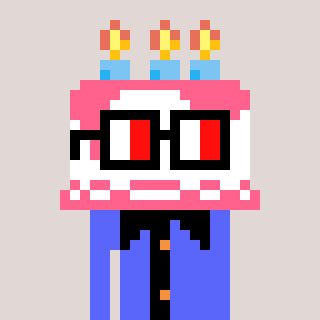
a pixel art character with square glasses with black frames and red eyes, a cake-shaped head and a purple-colored body on a warm background